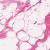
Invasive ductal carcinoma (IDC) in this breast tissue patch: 0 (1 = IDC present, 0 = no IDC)